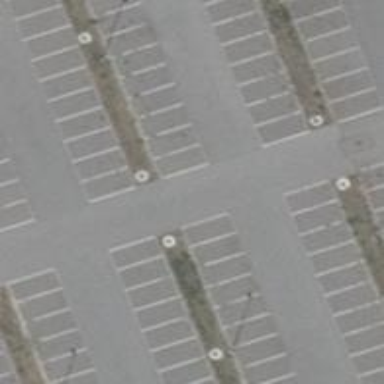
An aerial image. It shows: Asphalt parking aisle off service road.